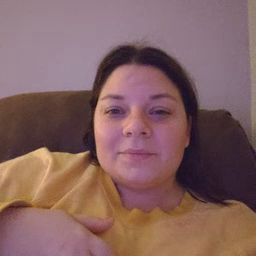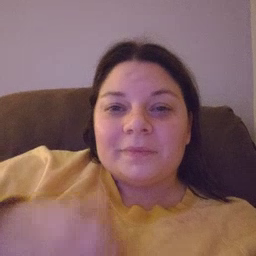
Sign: yellow